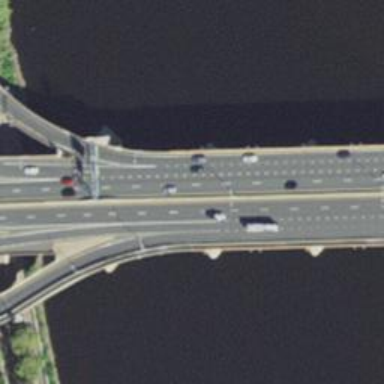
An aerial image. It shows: Motorway bridge.